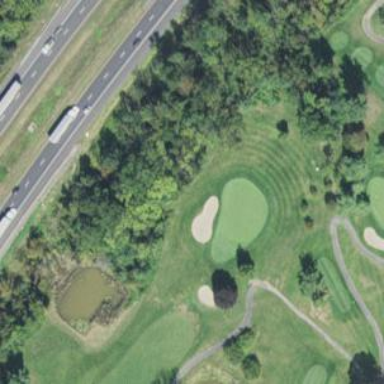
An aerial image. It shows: View of golf hole.